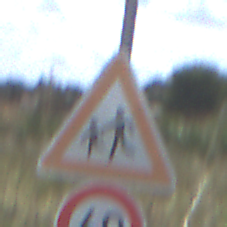
Verkehrszeichen: KinderRechts
Zusatzzeichen unten: Geschwindigkeit60
Umgebung: Outdoor, Nature
Tageszeit: Midday
Wetter: PartlyCloudy
Licht: Natural
Jahreszeit: NotSpecified
Kontrast: HighContrast